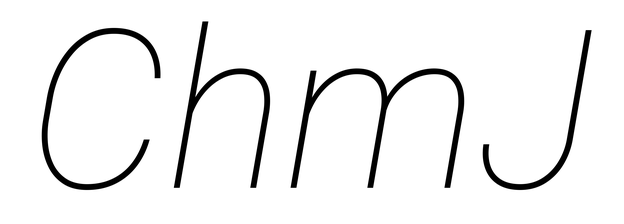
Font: Roboto-Italic_Thin_Italic